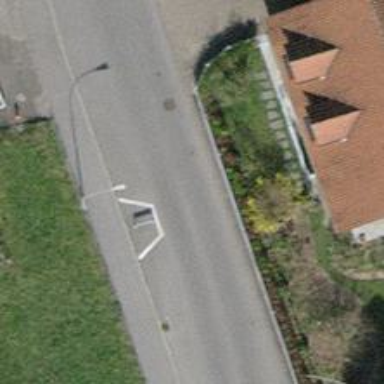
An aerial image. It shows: Chicane for traffic calming.